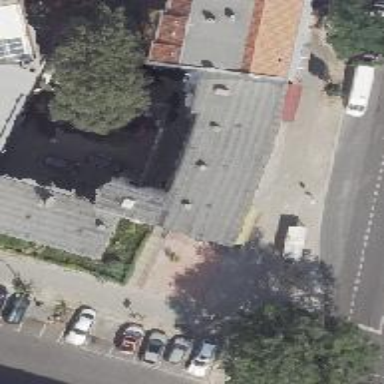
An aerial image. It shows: Café.